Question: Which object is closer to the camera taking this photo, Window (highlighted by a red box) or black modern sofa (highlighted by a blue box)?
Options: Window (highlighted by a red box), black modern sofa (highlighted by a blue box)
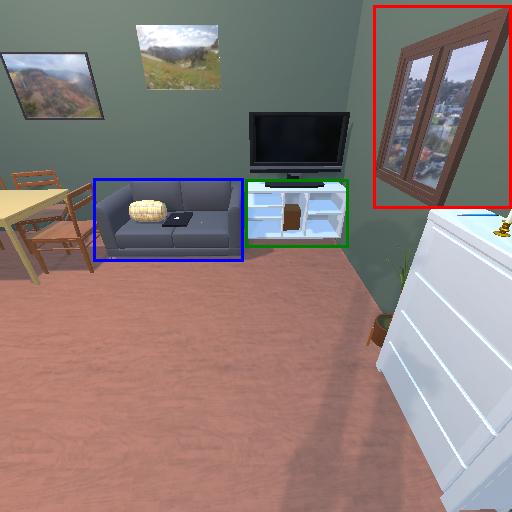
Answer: Window (highlighted by a red box)